Field crop: maize
Growth stage: 2
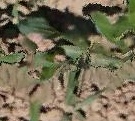
Species: maize